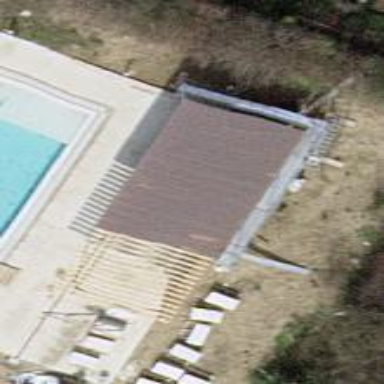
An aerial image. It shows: Shed building.